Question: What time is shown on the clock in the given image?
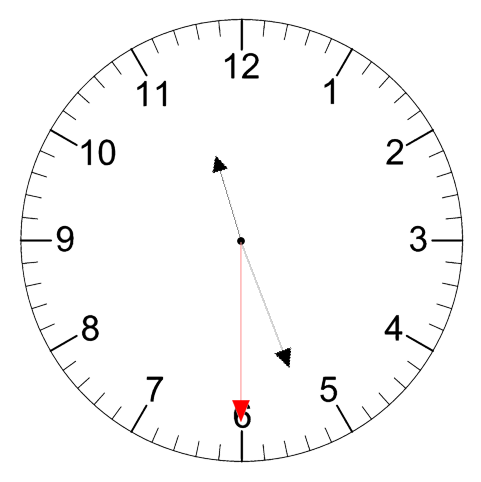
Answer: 11:26:30